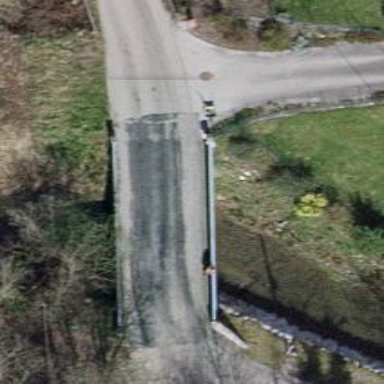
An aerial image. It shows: Outdoor image showing bridge.